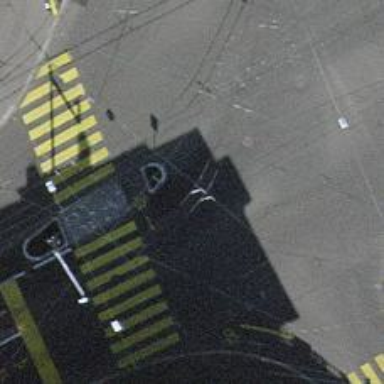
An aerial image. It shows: Tertiary road with asphalt surface. There are sidewalks on both sides and trolley wires overhead.